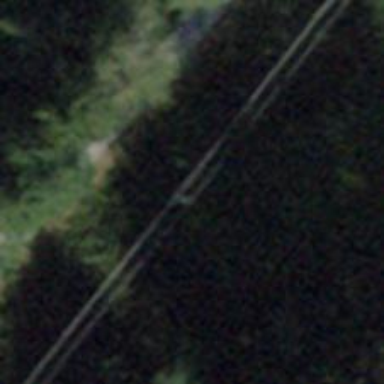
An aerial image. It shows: Power pole.